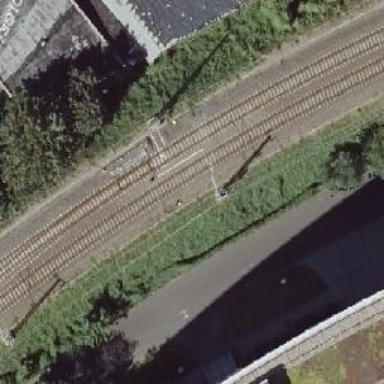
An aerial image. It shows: Railway signal.